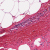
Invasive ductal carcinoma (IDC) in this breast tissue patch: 0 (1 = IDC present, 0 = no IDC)